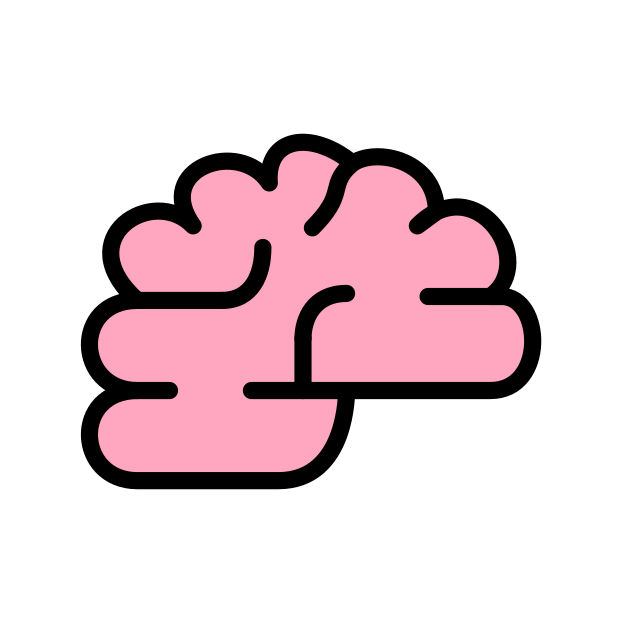
Emoji: 🧠
Name: brain
Unicode: 0x1f9e0